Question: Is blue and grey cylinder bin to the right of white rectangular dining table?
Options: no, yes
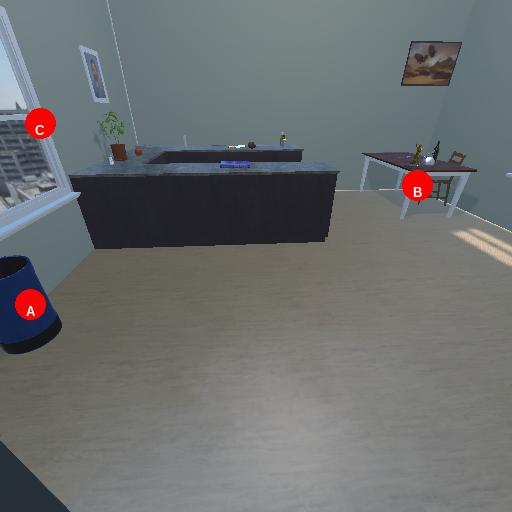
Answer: no